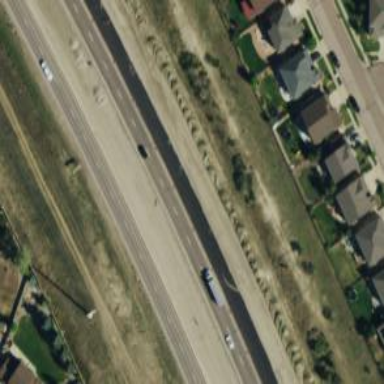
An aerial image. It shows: Asphalt motorway.